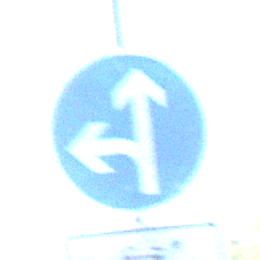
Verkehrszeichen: VorgeschriebeneFahrtrichtungGeradeausOderLinks
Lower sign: EinspurigeFahrzeugeFrei4
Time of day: MorningAfternoon
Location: Outdoor (Urban)
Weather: Clear
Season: NotSpecified
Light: Natural